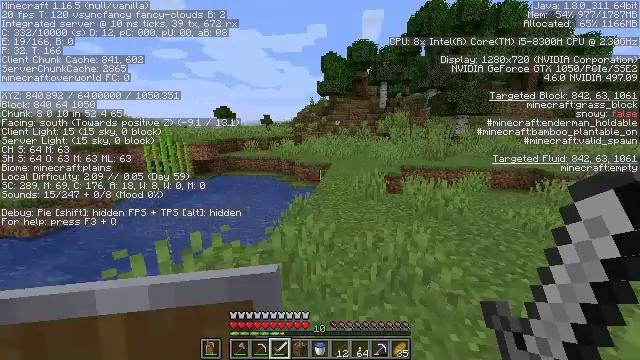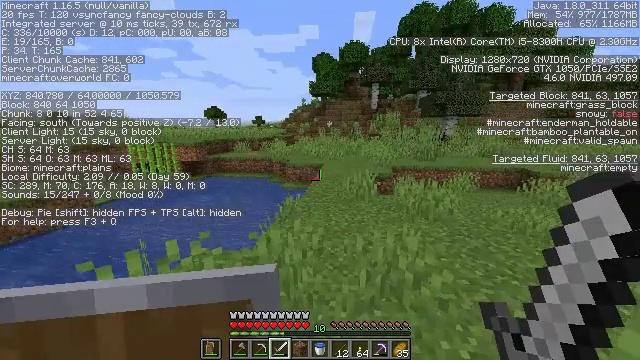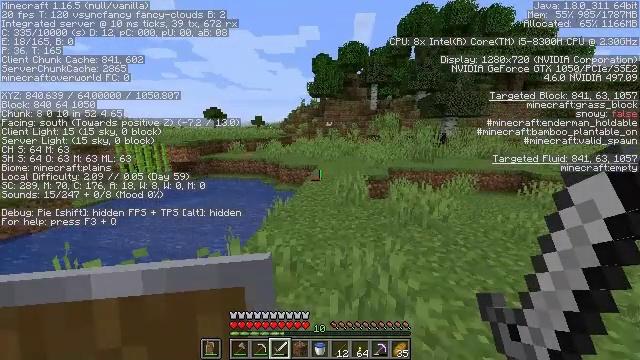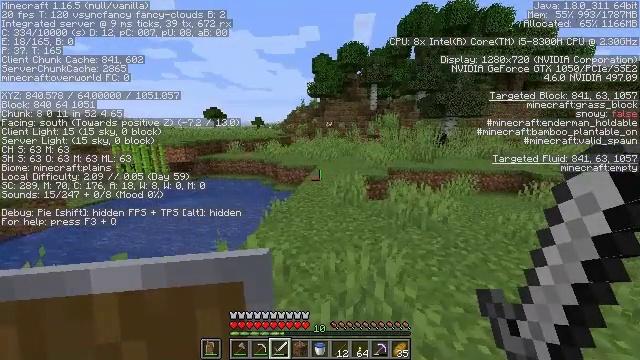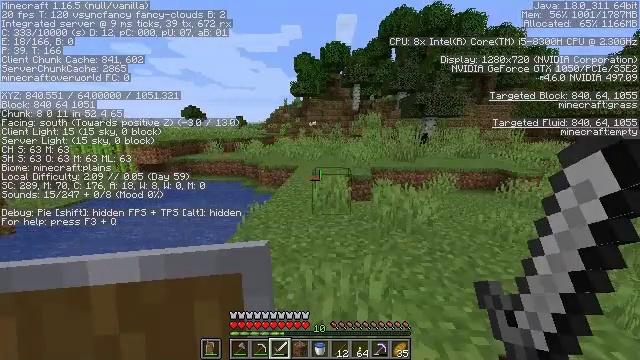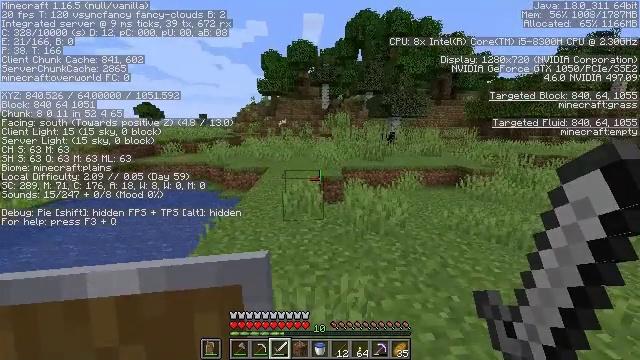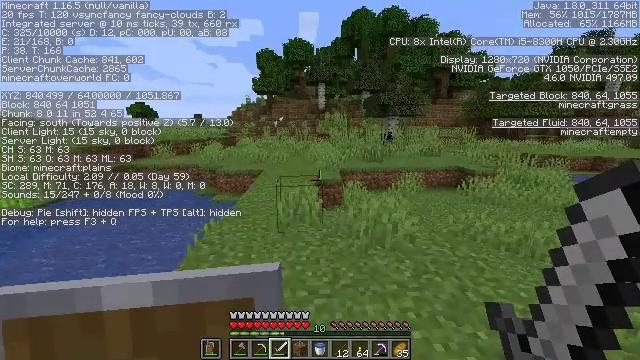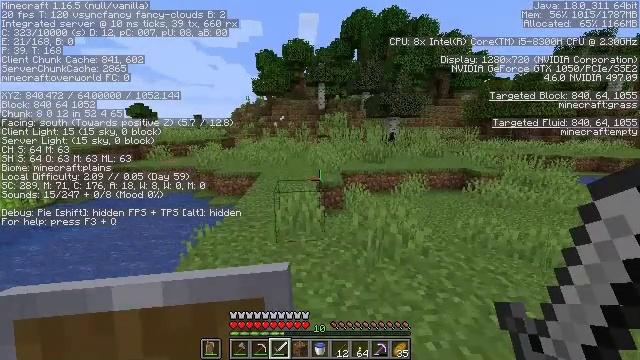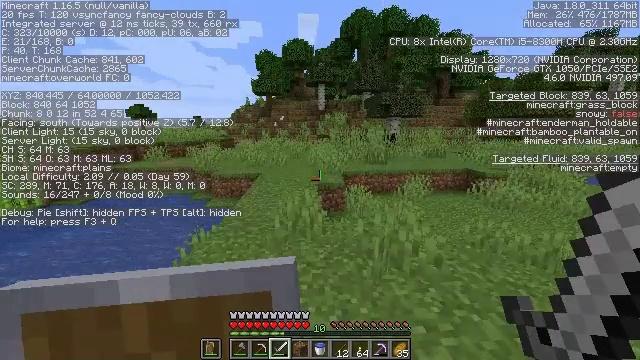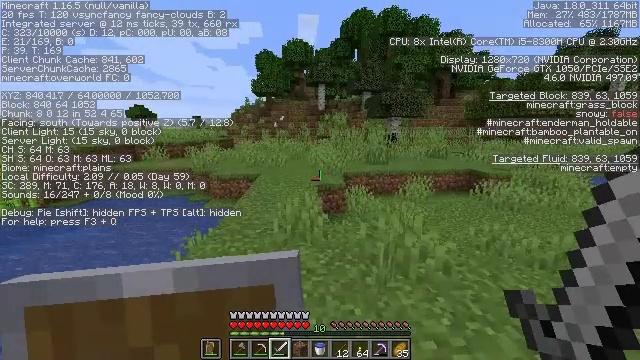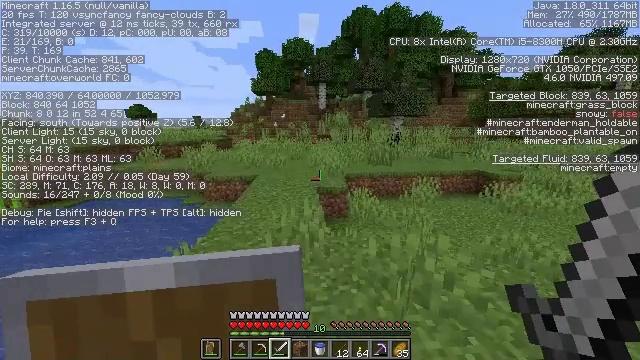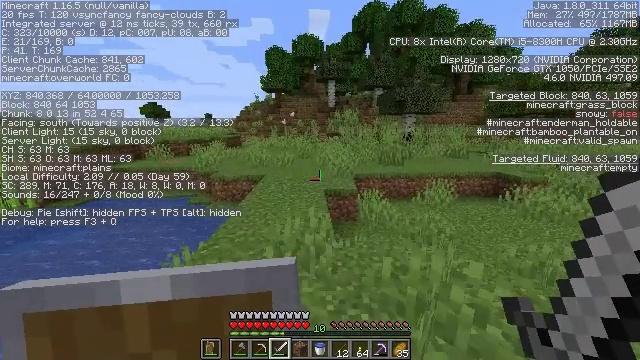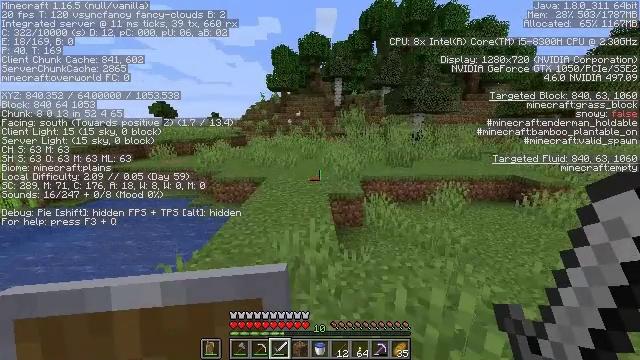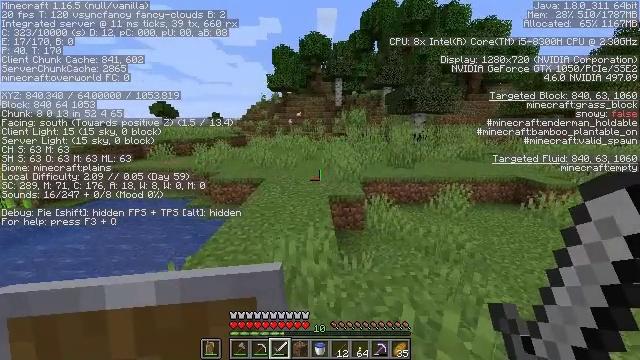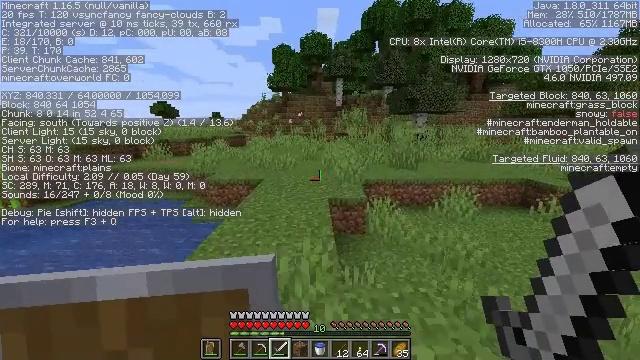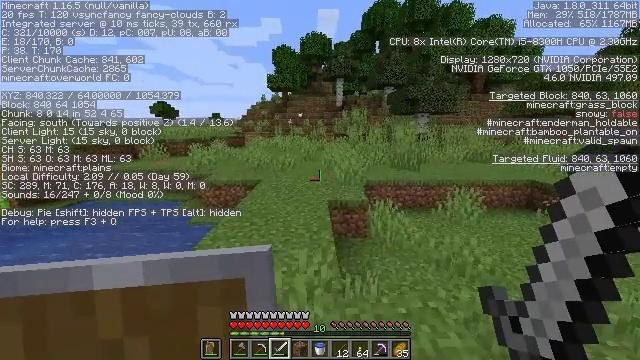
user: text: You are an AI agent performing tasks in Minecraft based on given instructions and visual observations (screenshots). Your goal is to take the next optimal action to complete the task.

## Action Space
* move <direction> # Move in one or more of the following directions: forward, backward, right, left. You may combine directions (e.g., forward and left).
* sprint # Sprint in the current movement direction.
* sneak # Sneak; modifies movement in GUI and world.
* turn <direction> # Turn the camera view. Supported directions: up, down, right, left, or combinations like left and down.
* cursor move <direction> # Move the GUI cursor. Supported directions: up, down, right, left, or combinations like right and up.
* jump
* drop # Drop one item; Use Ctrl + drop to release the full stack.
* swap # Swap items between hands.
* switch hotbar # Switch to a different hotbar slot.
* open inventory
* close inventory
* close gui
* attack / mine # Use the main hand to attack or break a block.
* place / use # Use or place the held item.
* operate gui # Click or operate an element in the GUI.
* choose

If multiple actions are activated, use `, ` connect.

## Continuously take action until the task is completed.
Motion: motion action
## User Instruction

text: Remove the yellow bed.
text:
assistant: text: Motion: move forward and move right, turn right
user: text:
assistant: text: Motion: move forward and move right
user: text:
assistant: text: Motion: move forward
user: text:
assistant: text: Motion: move forward, sprint, turn right
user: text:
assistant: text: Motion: move forward, sprint, turn right
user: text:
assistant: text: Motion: move forward, sprint
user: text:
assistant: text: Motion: move forward, sprint
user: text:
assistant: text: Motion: move forward, sprint
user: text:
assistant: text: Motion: move forward, sprint
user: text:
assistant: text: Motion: move forward, sprint
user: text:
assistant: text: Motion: move forward, sprint, turn left
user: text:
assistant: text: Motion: move forward, sprint, turn left
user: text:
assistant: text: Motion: move forward, sprint
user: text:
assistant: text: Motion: move forward, sprint
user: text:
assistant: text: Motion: move forward, sprint
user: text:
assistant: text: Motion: move forward, sprint
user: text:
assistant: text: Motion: move forward, sprint
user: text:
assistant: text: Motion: move forward, sprint
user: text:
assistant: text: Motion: move forward, sprint
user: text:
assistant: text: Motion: move forward, sprint
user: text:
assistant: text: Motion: move forward, sprint
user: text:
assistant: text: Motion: move forward, sprint
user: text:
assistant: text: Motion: move forward, sprint
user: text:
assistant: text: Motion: move forward, sprint
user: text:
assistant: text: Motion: move forward, sprint, turn right
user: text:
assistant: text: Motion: move forward, sprint, turn right and up
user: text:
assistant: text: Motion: move forward and move left, turn right
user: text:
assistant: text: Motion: move forward and move left, turn right
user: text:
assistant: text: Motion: move forward and move left
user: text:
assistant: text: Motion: move forward and move left, turn right